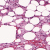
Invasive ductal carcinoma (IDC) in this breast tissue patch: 0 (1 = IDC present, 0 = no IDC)